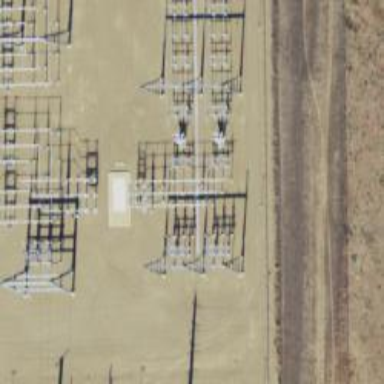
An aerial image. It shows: Switch for power supply.